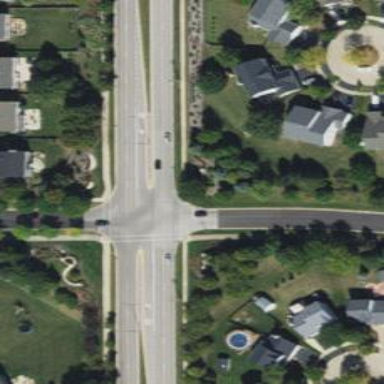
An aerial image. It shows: Uncontrolled crossing on the road.